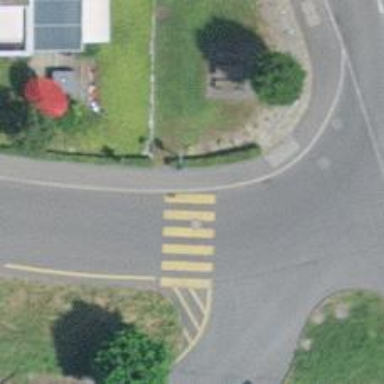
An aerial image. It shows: Kerb barrier.